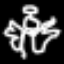
Label: angel